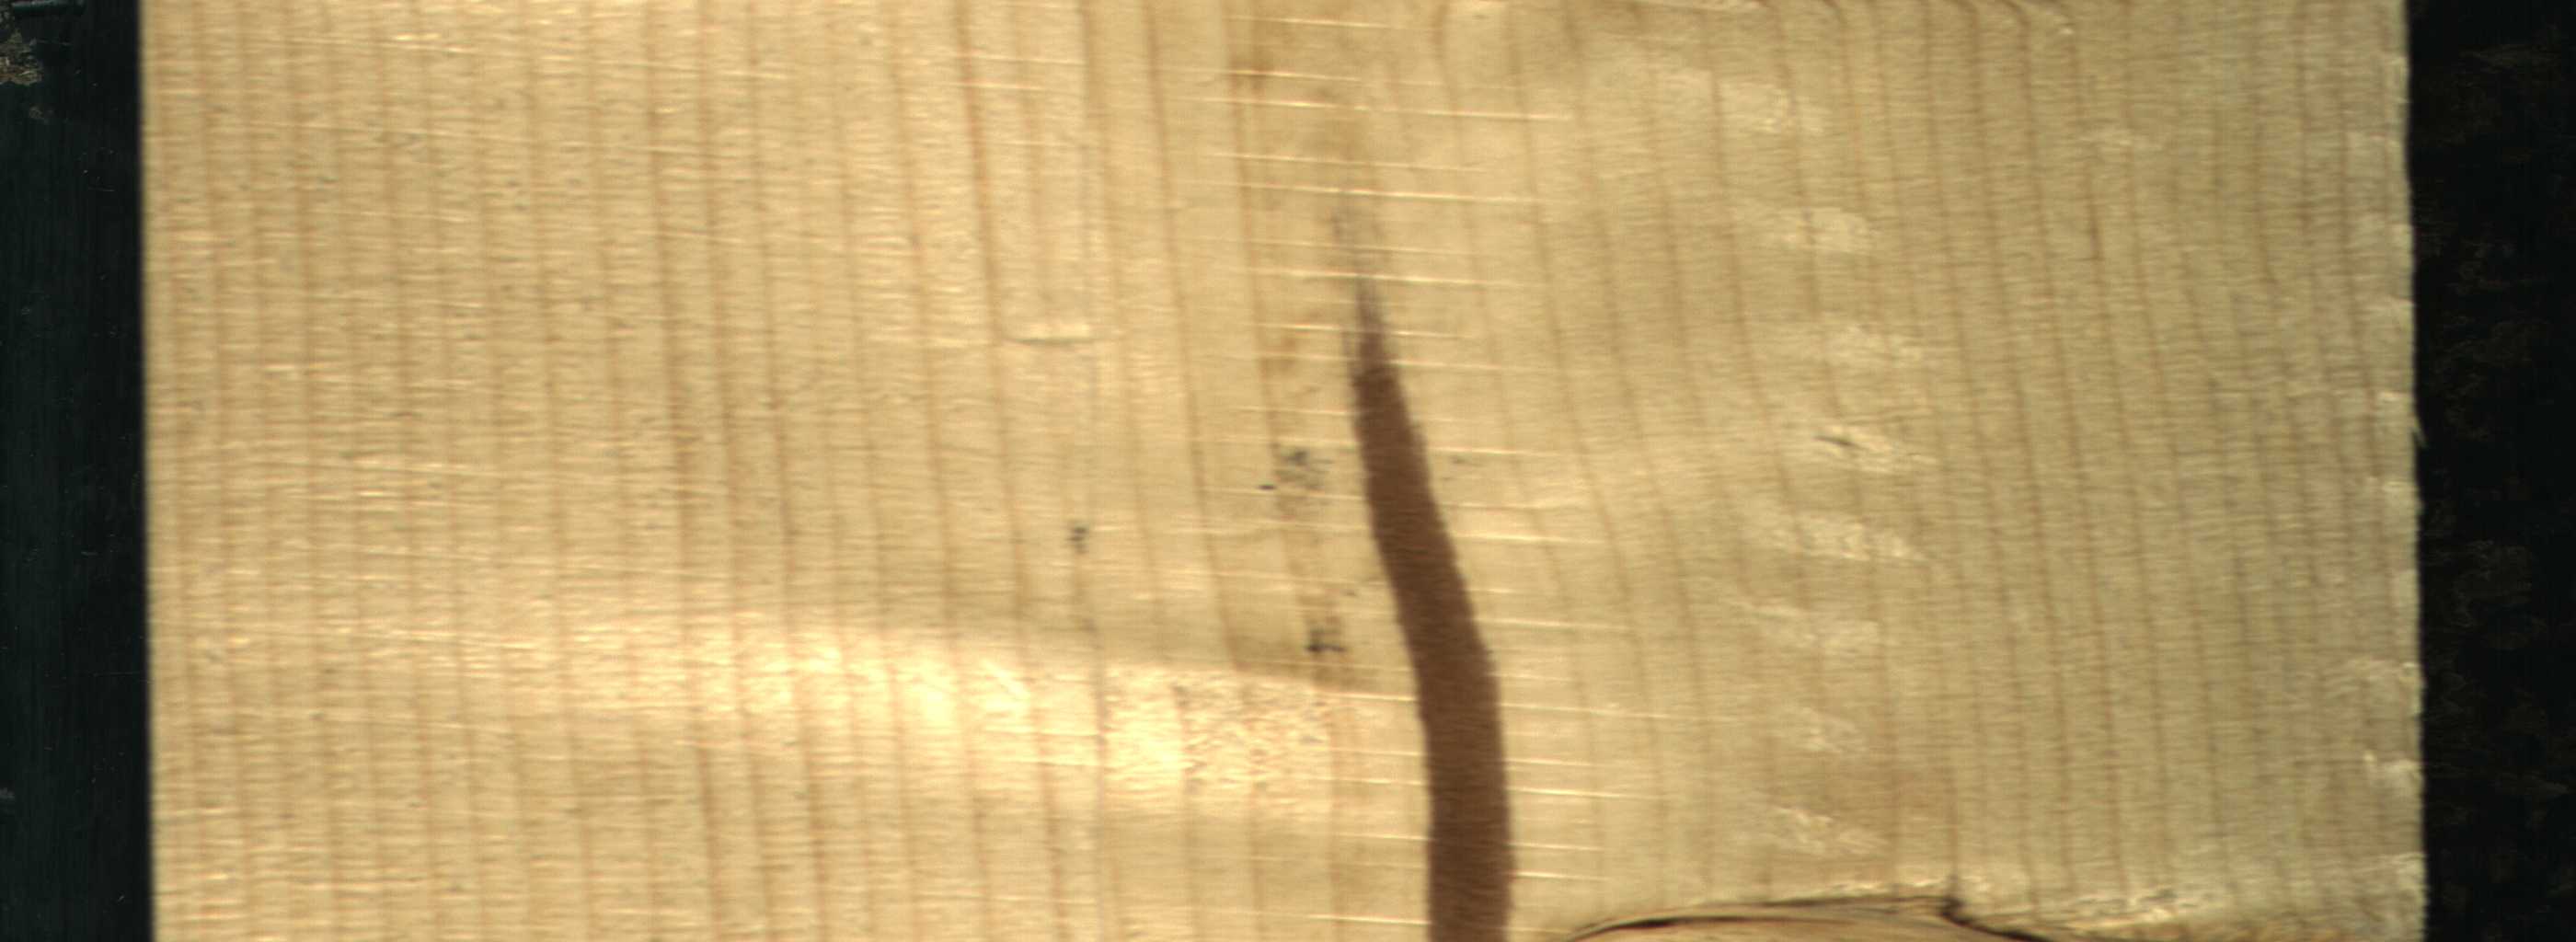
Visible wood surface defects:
Marrow
Live_Knot